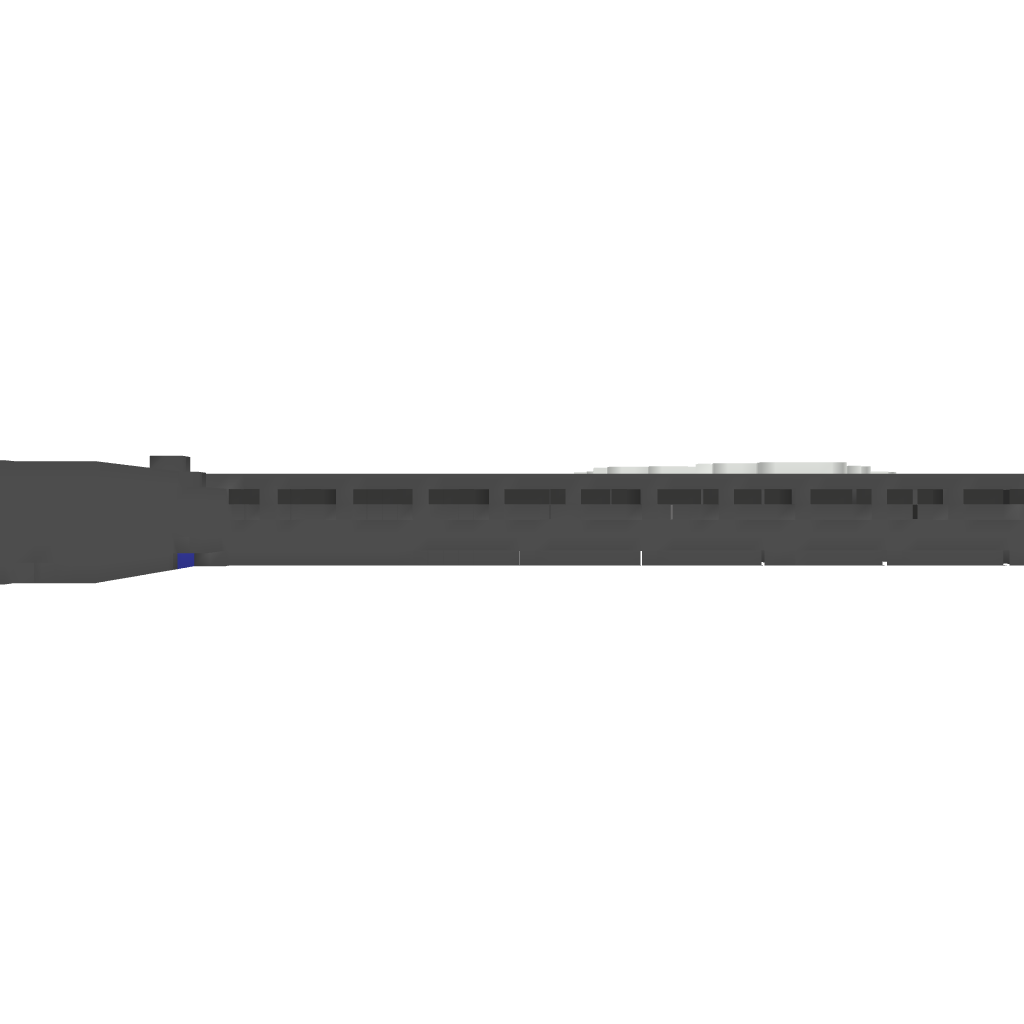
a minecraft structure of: Big jail 24 cells